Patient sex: M
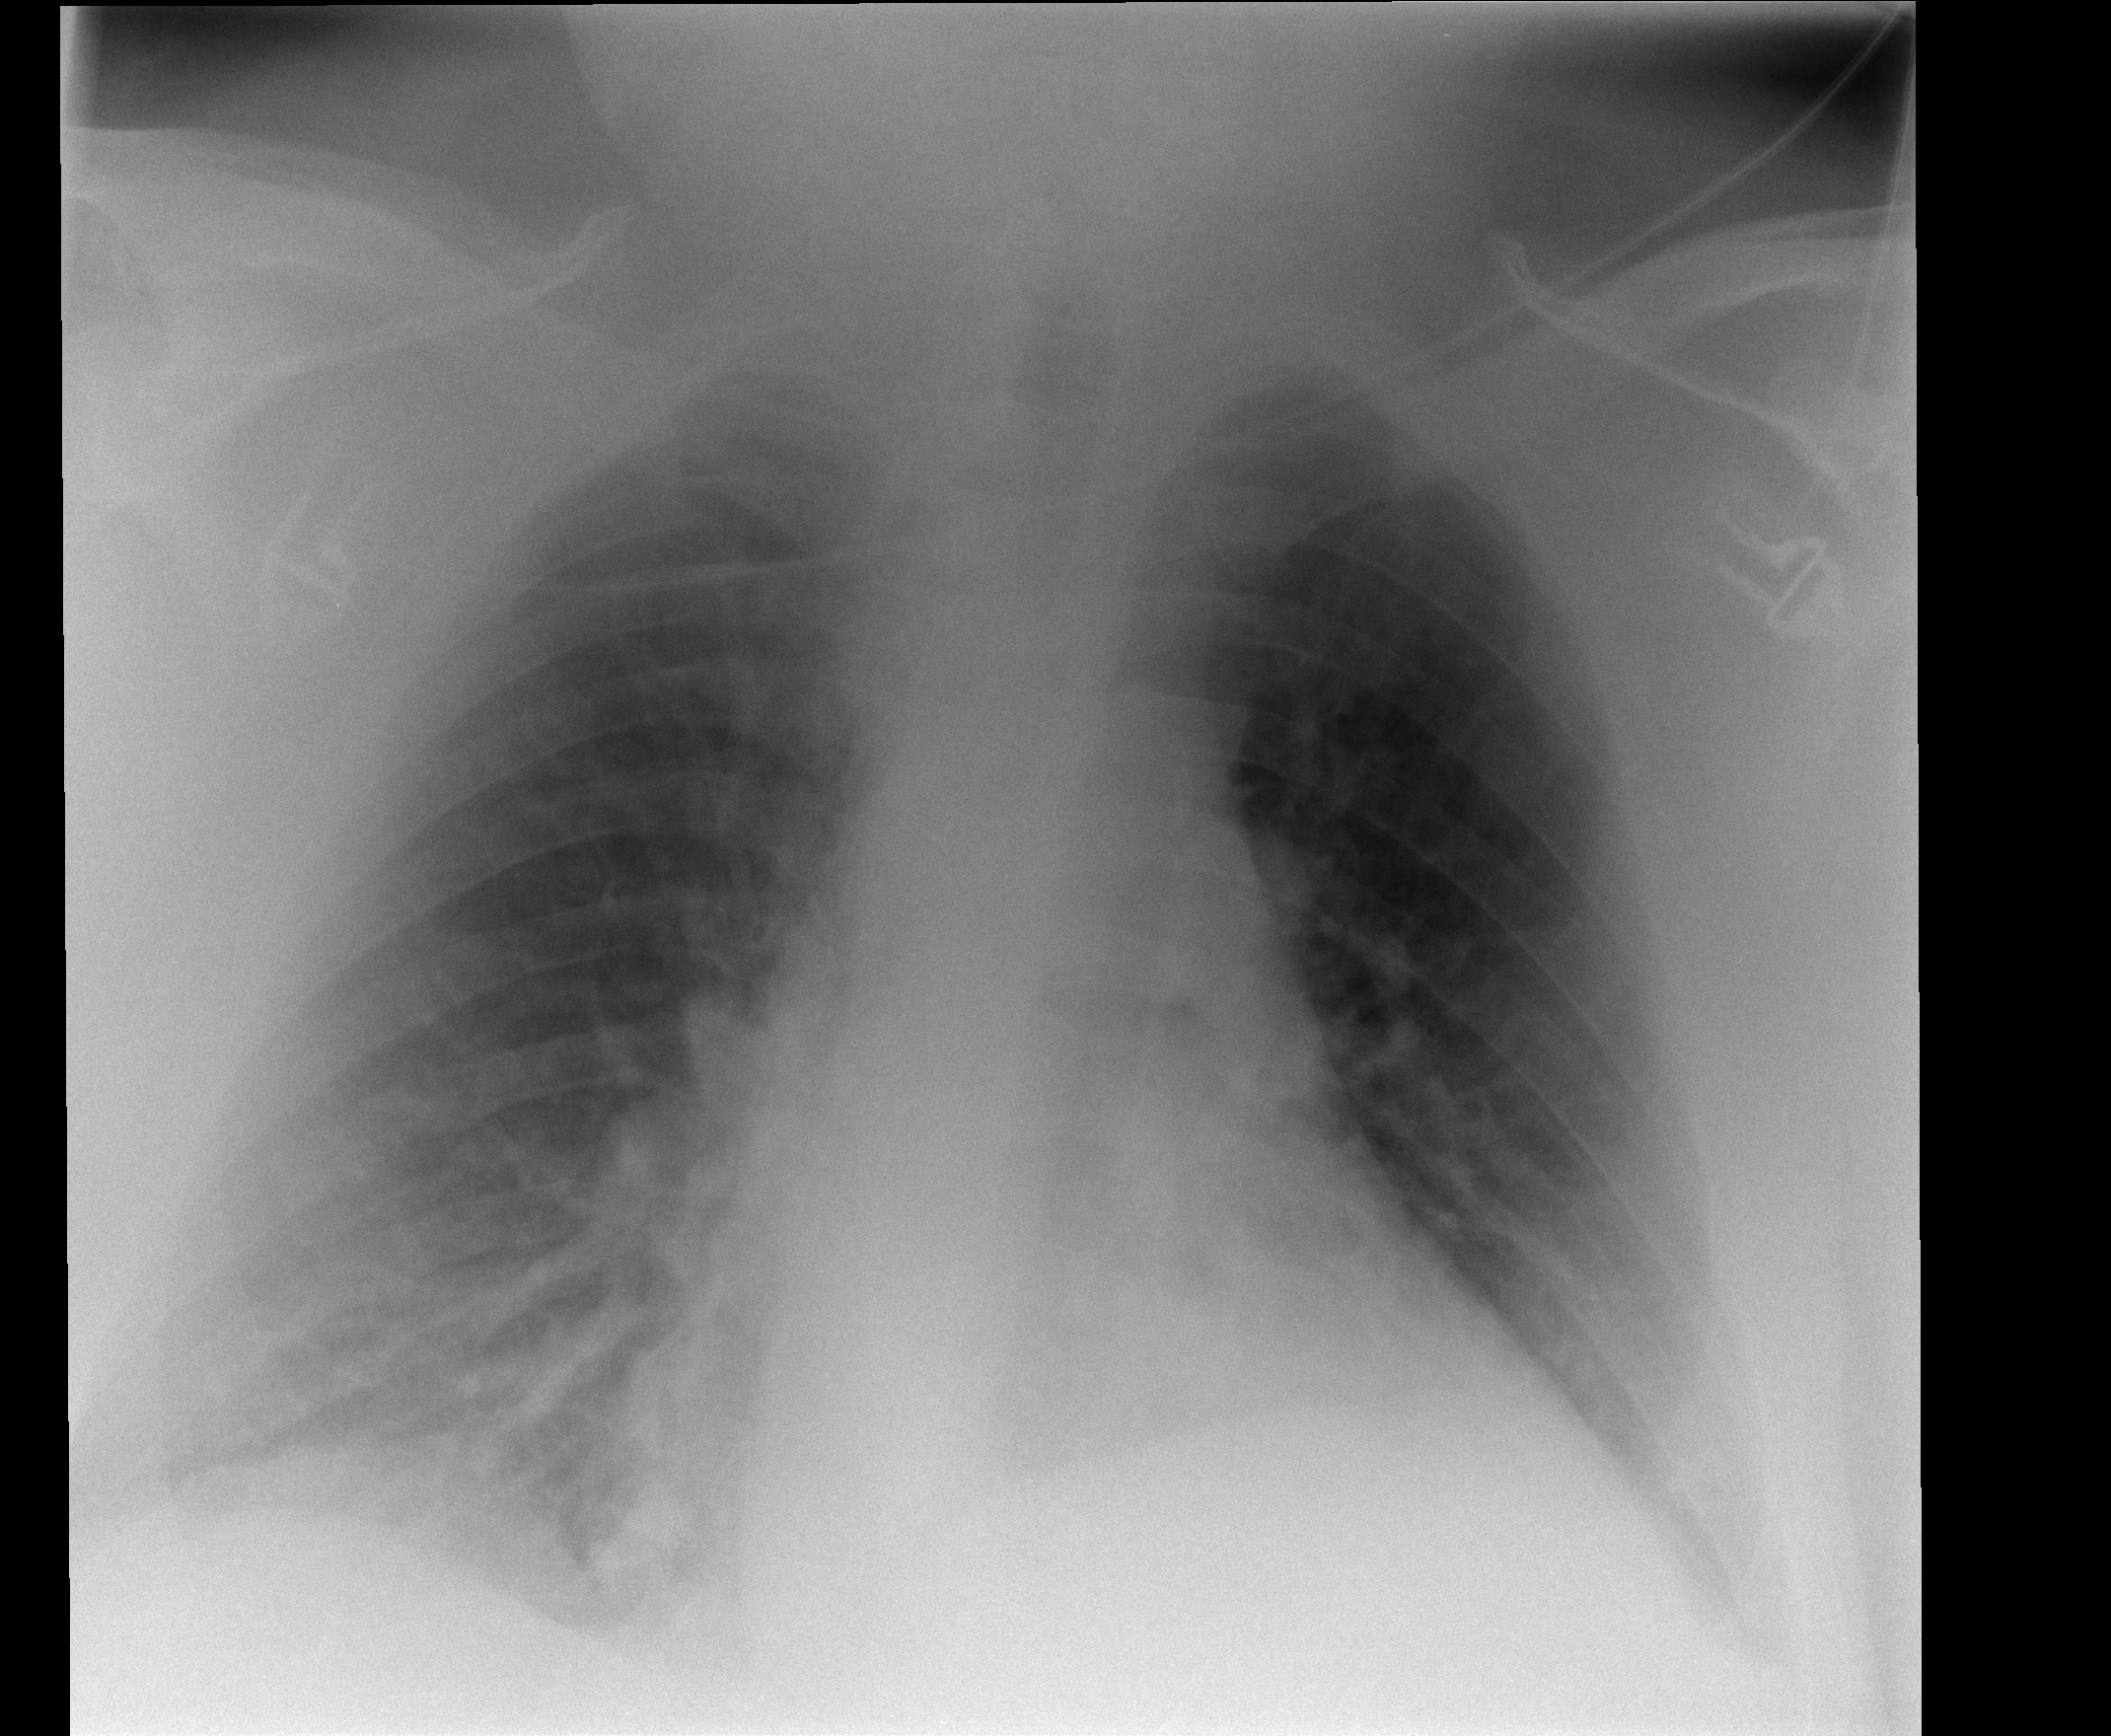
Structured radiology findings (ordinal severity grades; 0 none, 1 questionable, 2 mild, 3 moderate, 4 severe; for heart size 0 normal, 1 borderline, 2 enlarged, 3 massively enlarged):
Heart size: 0
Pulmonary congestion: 0
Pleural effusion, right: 1
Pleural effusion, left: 2
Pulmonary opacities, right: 0
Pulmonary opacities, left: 0
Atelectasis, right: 2
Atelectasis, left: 2